Question: I've seen this kind of menu in many android apps including the Evernote app i like it, but i have no clue where to start? Any ideas how i can lay it out.

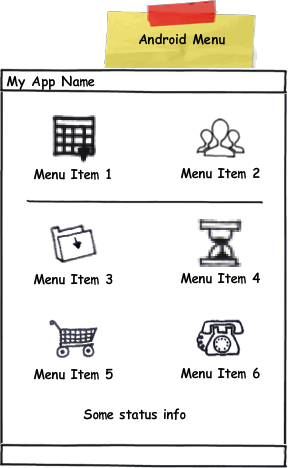
Answer: You're probably talking about the <URL>. Use this as layout and fill it with Buttons or other elements you like.